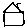
Label: house